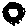
Label: cloud